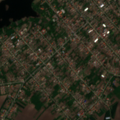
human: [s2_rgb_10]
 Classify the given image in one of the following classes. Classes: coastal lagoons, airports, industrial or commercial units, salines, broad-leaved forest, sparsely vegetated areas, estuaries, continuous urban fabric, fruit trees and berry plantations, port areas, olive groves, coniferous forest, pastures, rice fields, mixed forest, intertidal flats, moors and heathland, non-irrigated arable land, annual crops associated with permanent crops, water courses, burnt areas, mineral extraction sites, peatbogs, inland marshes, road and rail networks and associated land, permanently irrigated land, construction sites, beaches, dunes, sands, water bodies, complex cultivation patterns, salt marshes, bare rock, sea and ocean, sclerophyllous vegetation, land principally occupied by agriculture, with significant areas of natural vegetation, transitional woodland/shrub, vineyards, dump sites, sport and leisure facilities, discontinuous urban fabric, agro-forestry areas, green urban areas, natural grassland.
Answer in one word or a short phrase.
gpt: discontinuous urban fabric, non-irrigated arable land, land principally occupied by agriculture, with significant areas of natural vegetation, water bodies